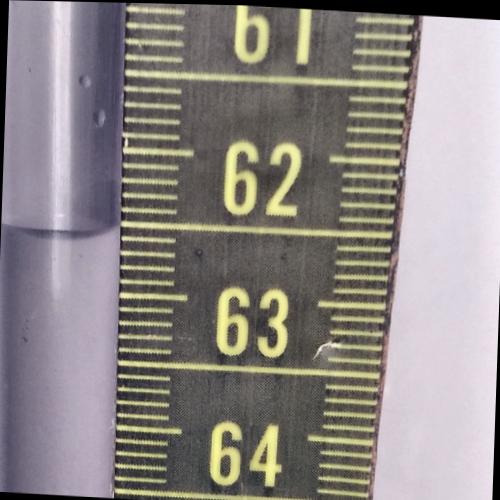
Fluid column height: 62.6 cm